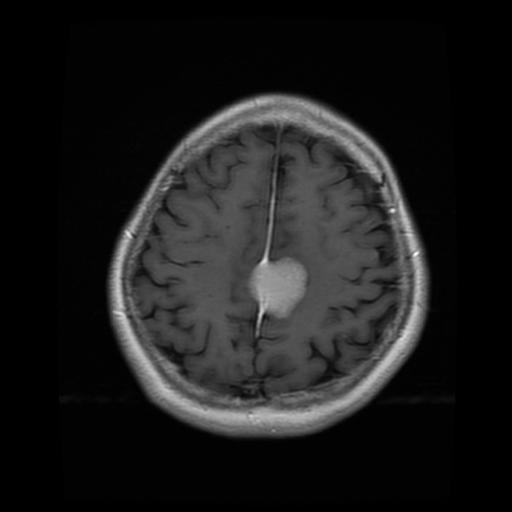
Label: meningioma